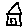
Label: house